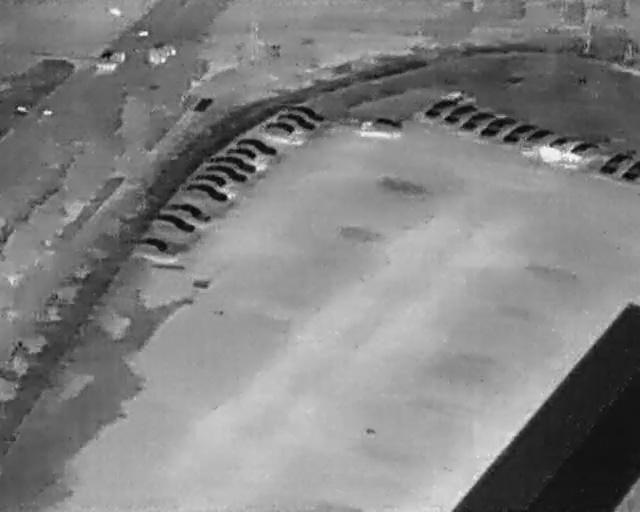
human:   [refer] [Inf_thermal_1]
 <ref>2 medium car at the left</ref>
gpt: <box>[[22, 43, 25, 52, 13], [25, 38, 28, 48, 13]]</box>

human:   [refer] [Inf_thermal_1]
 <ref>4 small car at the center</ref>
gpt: <box>[[31, 32, 33, 41, 19], [31, 31, 33, 37, 19], [33, 29, 36, 37, 19], [35, 26, 37, 36, 19]]</box>

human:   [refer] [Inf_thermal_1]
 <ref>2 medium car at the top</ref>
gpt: <box>[[43, 21, 45, 30, 19], [57, 20, 61, 29, 2]]</box>

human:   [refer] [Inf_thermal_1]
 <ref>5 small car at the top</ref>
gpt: <box>[[36, 26, 38, 32, 19], [39, 24, 40, 32, 19], [45, 19, 47, 27, 19], [46, 17, 48, 25, 19], [66, 19, 71, 22, 45]]</box>

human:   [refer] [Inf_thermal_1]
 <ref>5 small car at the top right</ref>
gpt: <box>[[69, 20, 74, 24, 45], [71, 22, 77, 25, 45], [74, 22, 80, 26, 45], [78, 24, 83, 27, 45], [80, 25, 86, 29, 45]]</box>

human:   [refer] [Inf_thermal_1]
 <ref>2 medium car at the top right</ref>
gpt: <box>[[84, 26, 90, 30, 45], [87, 27, 93, 31, 45]]</box>

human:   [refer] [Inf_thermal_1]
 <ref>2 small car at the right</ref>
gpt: <box>[[93, 29, 99, 33, 45], [96, 31, 100, 34, 2]]</box>